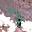
Label: 7